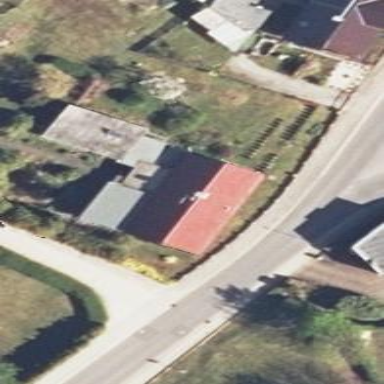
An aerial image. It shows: Detached building with gabled roof.